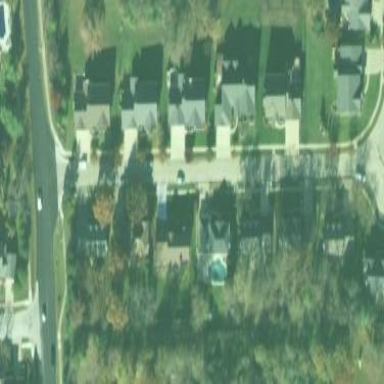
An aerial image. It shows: Residential area consisting of single-family homes.